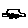
Label: car